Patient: sex F, age 68
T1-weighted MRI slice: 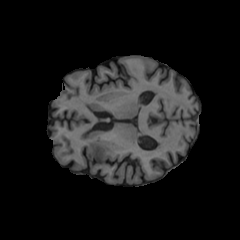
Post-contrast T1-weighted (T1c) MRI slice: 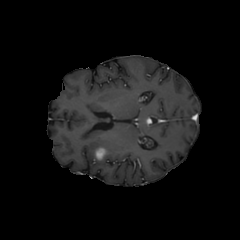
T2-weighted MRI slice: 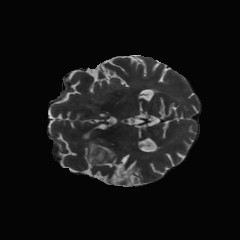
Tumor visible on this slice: yes
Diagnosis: Glioblastoma, IDH-wildtype
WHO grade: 4